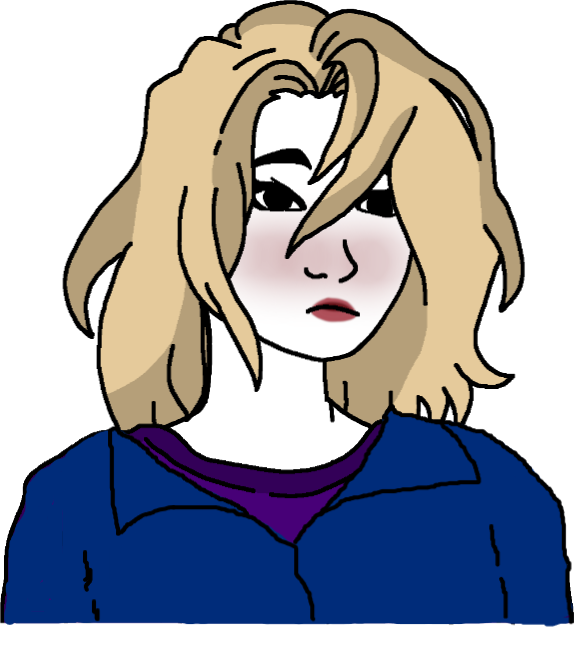
Label: 5_Doomer_Girl